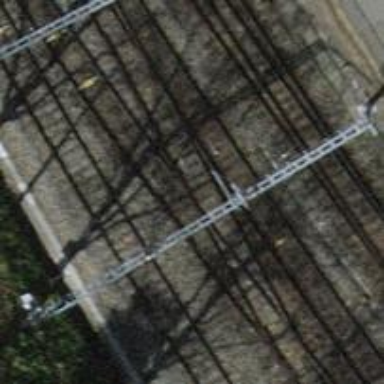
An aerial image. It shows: Single-track railway with electrified contact lines.